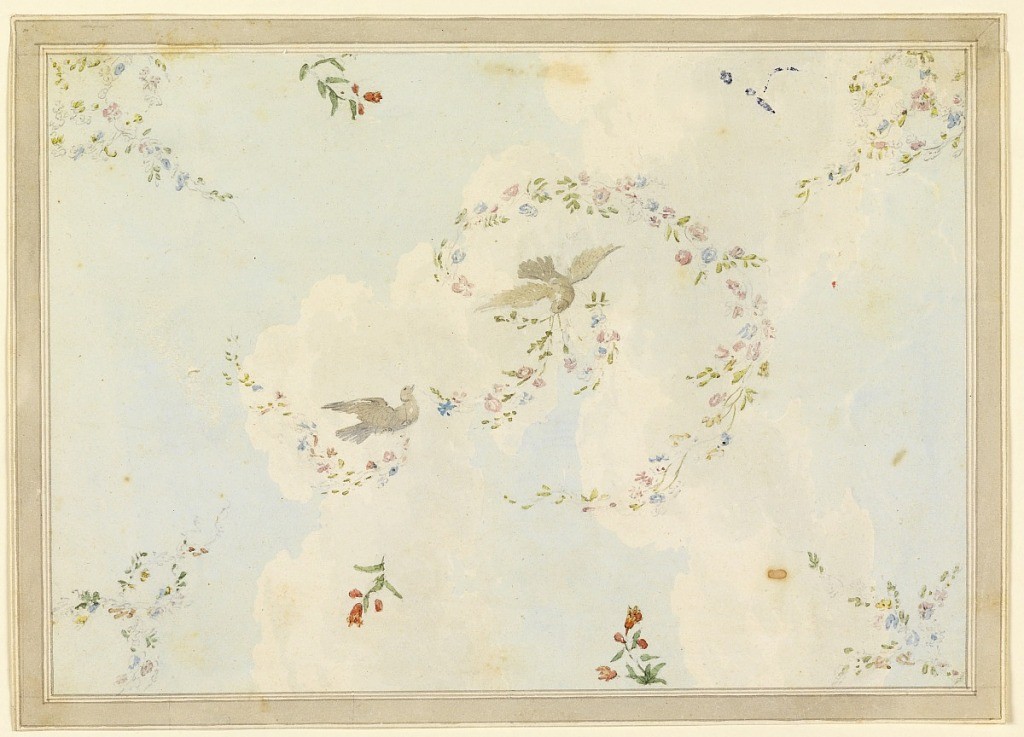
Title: Ceiling Design with Doves and Flower Garlands, possibly for the Entrance Hall
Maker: Frederick Crace, English, 1779–1859
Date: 1815–22
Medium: Brush and watercolor, pen and gray ink, graphite on white wove paper
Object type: Drawing
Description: Horizontal rectangle. Design for the Royal Pavilion, Brighton. Painted sky ceiling with two doves with flower garlands center, grey margins.